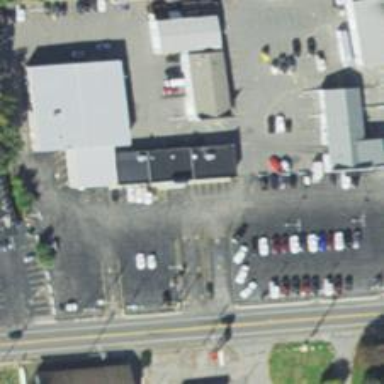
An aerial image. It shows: Shop that sells cars.